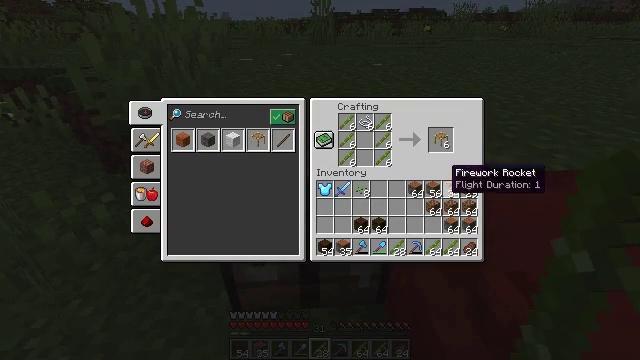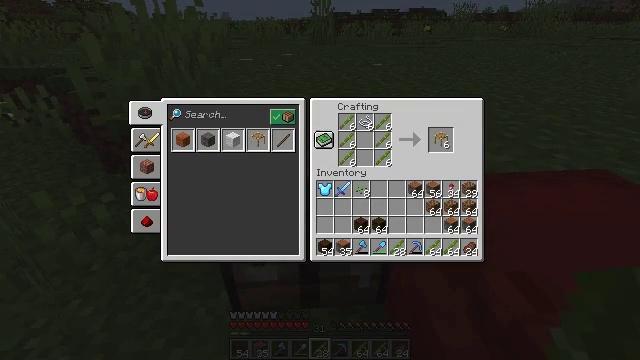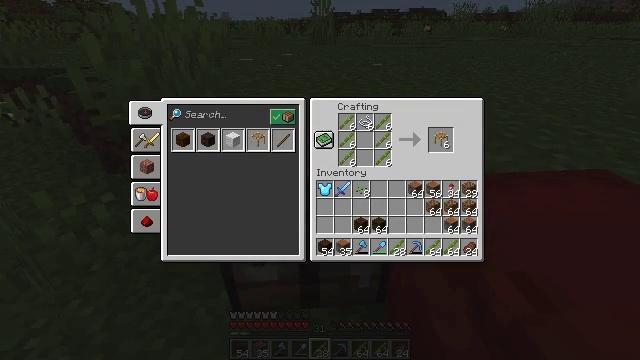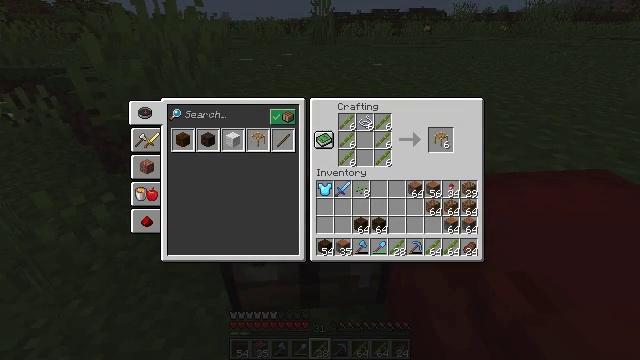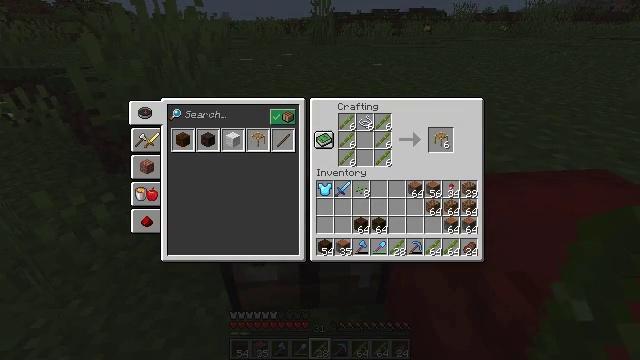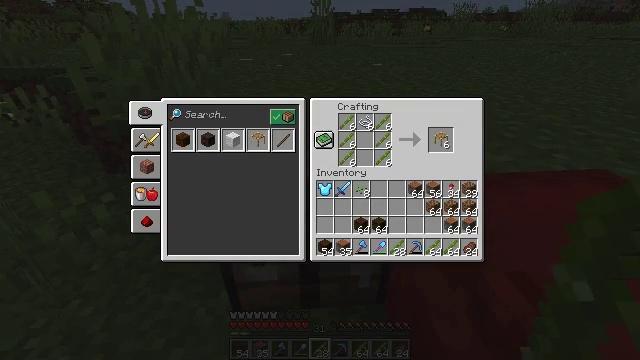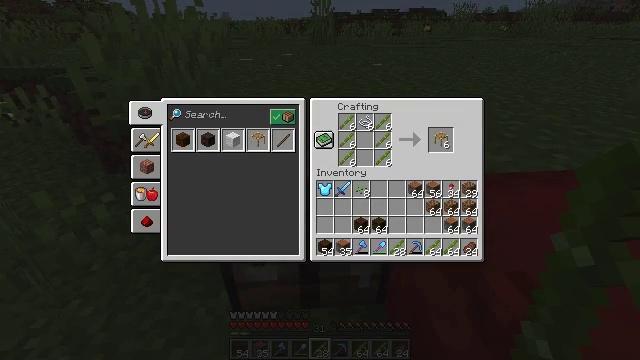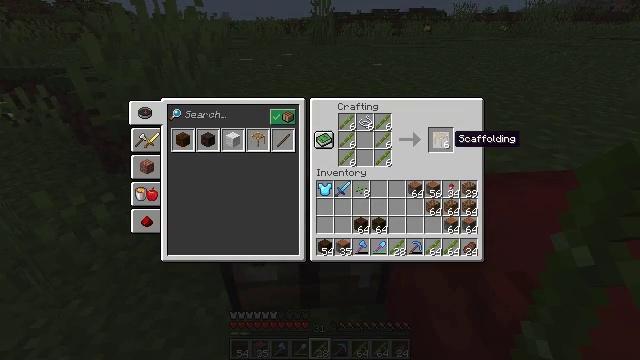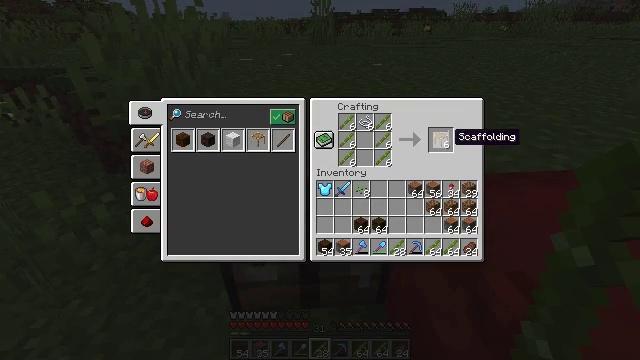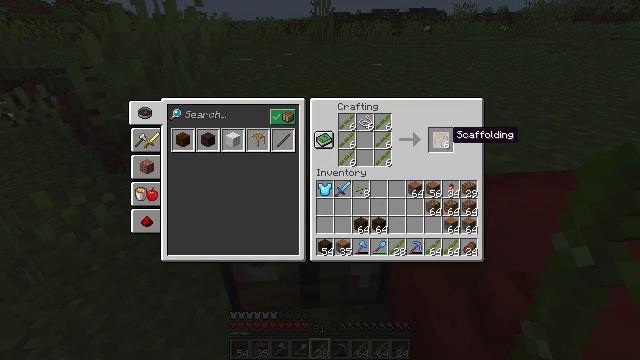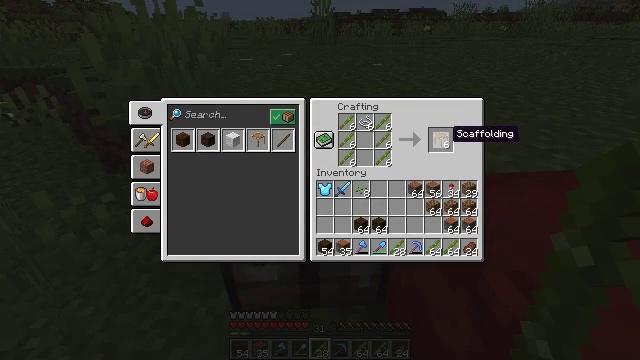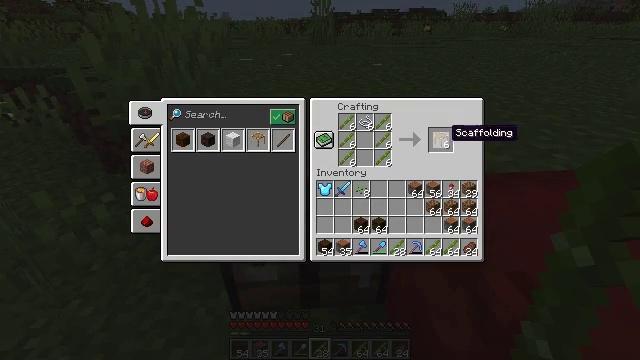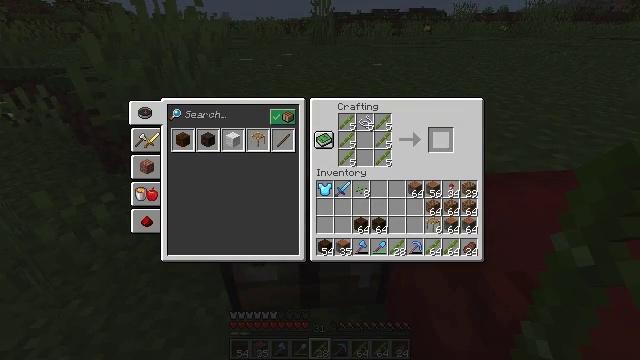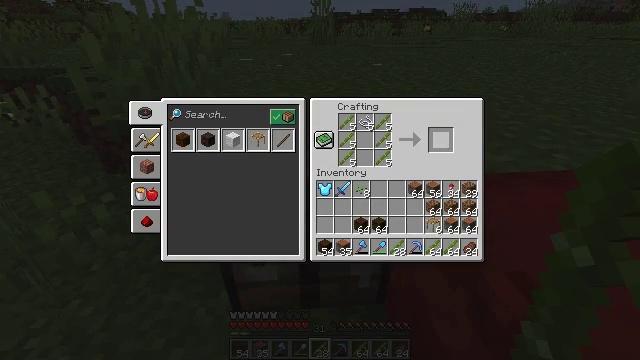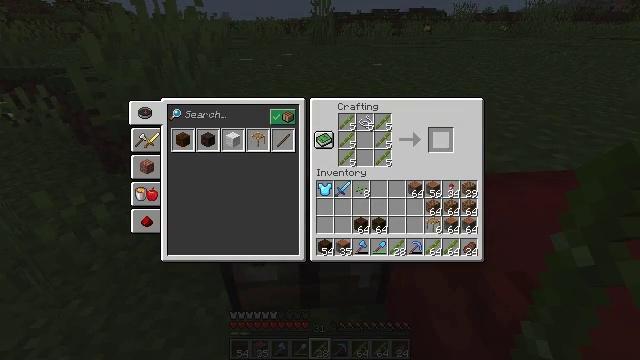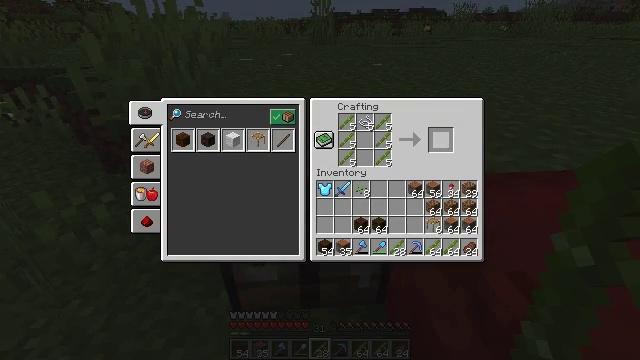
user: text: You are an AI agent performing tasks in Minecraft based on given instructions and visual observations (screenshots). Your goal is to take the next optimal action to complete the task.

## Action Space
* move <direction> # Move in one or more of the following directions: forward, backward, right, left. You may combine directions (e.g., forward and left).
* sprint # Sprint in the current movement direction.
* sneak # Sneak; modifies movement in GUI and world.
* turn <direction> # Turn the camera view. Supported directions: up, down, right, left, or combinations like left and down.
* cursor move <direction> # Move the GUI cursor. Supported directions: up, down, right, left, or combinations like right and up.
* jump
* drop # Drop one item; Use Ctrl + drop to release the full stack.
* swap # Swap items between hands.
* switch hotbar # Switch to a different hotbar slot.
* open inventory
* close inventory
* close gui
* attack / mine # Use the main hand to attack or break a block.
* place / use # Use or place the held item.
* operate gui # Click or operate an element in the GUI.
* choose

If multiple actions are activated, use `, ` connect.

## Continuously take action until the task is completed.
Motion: motion action
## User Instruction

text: Make a scaffolding item with bamboo and string.
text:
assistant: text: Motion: sneak, cursor move right
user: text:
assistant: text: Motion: sneak
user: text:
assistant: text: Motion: sneak, cursor move up
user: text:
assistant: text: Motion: sneak, cursor move up
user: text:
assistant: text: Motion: sneak
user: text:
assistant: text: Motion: sneak
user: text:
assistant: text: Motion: sneak
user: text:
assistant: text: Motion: sneak
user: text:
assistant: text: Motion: sneak
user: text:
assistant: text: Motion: sneak
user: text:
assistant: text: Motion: sneak
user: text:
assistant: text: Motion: sneak, operate gui
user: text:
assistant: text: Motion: sneak, operate gui
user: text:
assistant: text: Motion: sneak
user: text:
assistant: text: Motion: sneak
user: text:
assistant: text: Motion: sneak
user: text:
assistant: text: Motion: sneak